Aerial crown-view tile of a tropical tree (Barro Colorado Island, Panama), acquired 20250512:
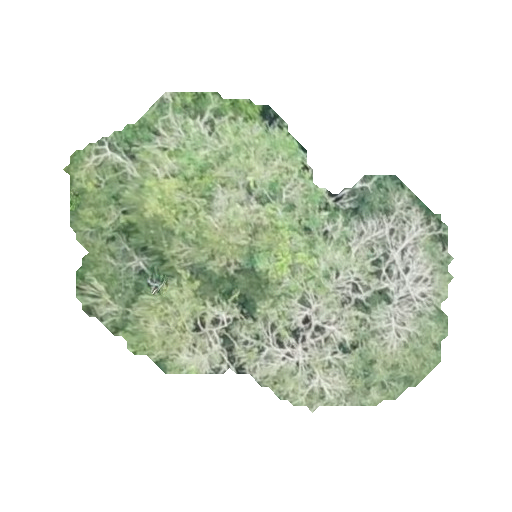
Species: Handroanthus guayacan
GBIF accepted scientific name: Handroanthus guayacan
Crown area: 125.751 m²